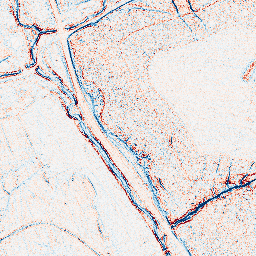
Category: edge_preserving
Decomposition family: anisotropic_diffusion
Decomposition parameters: iterations: 5
kappa: 50
gamma: 0.05
Upsampling method: quartic
Upsampling parameters: scale: 8
Upsampling scale: 8